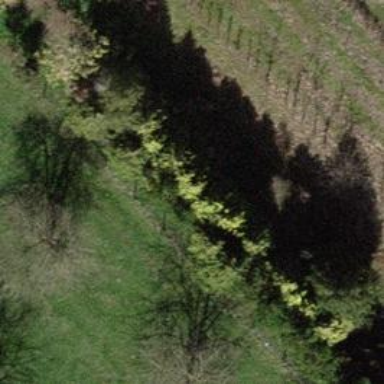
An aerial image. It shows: Row of trees in natural setting.